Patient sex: M
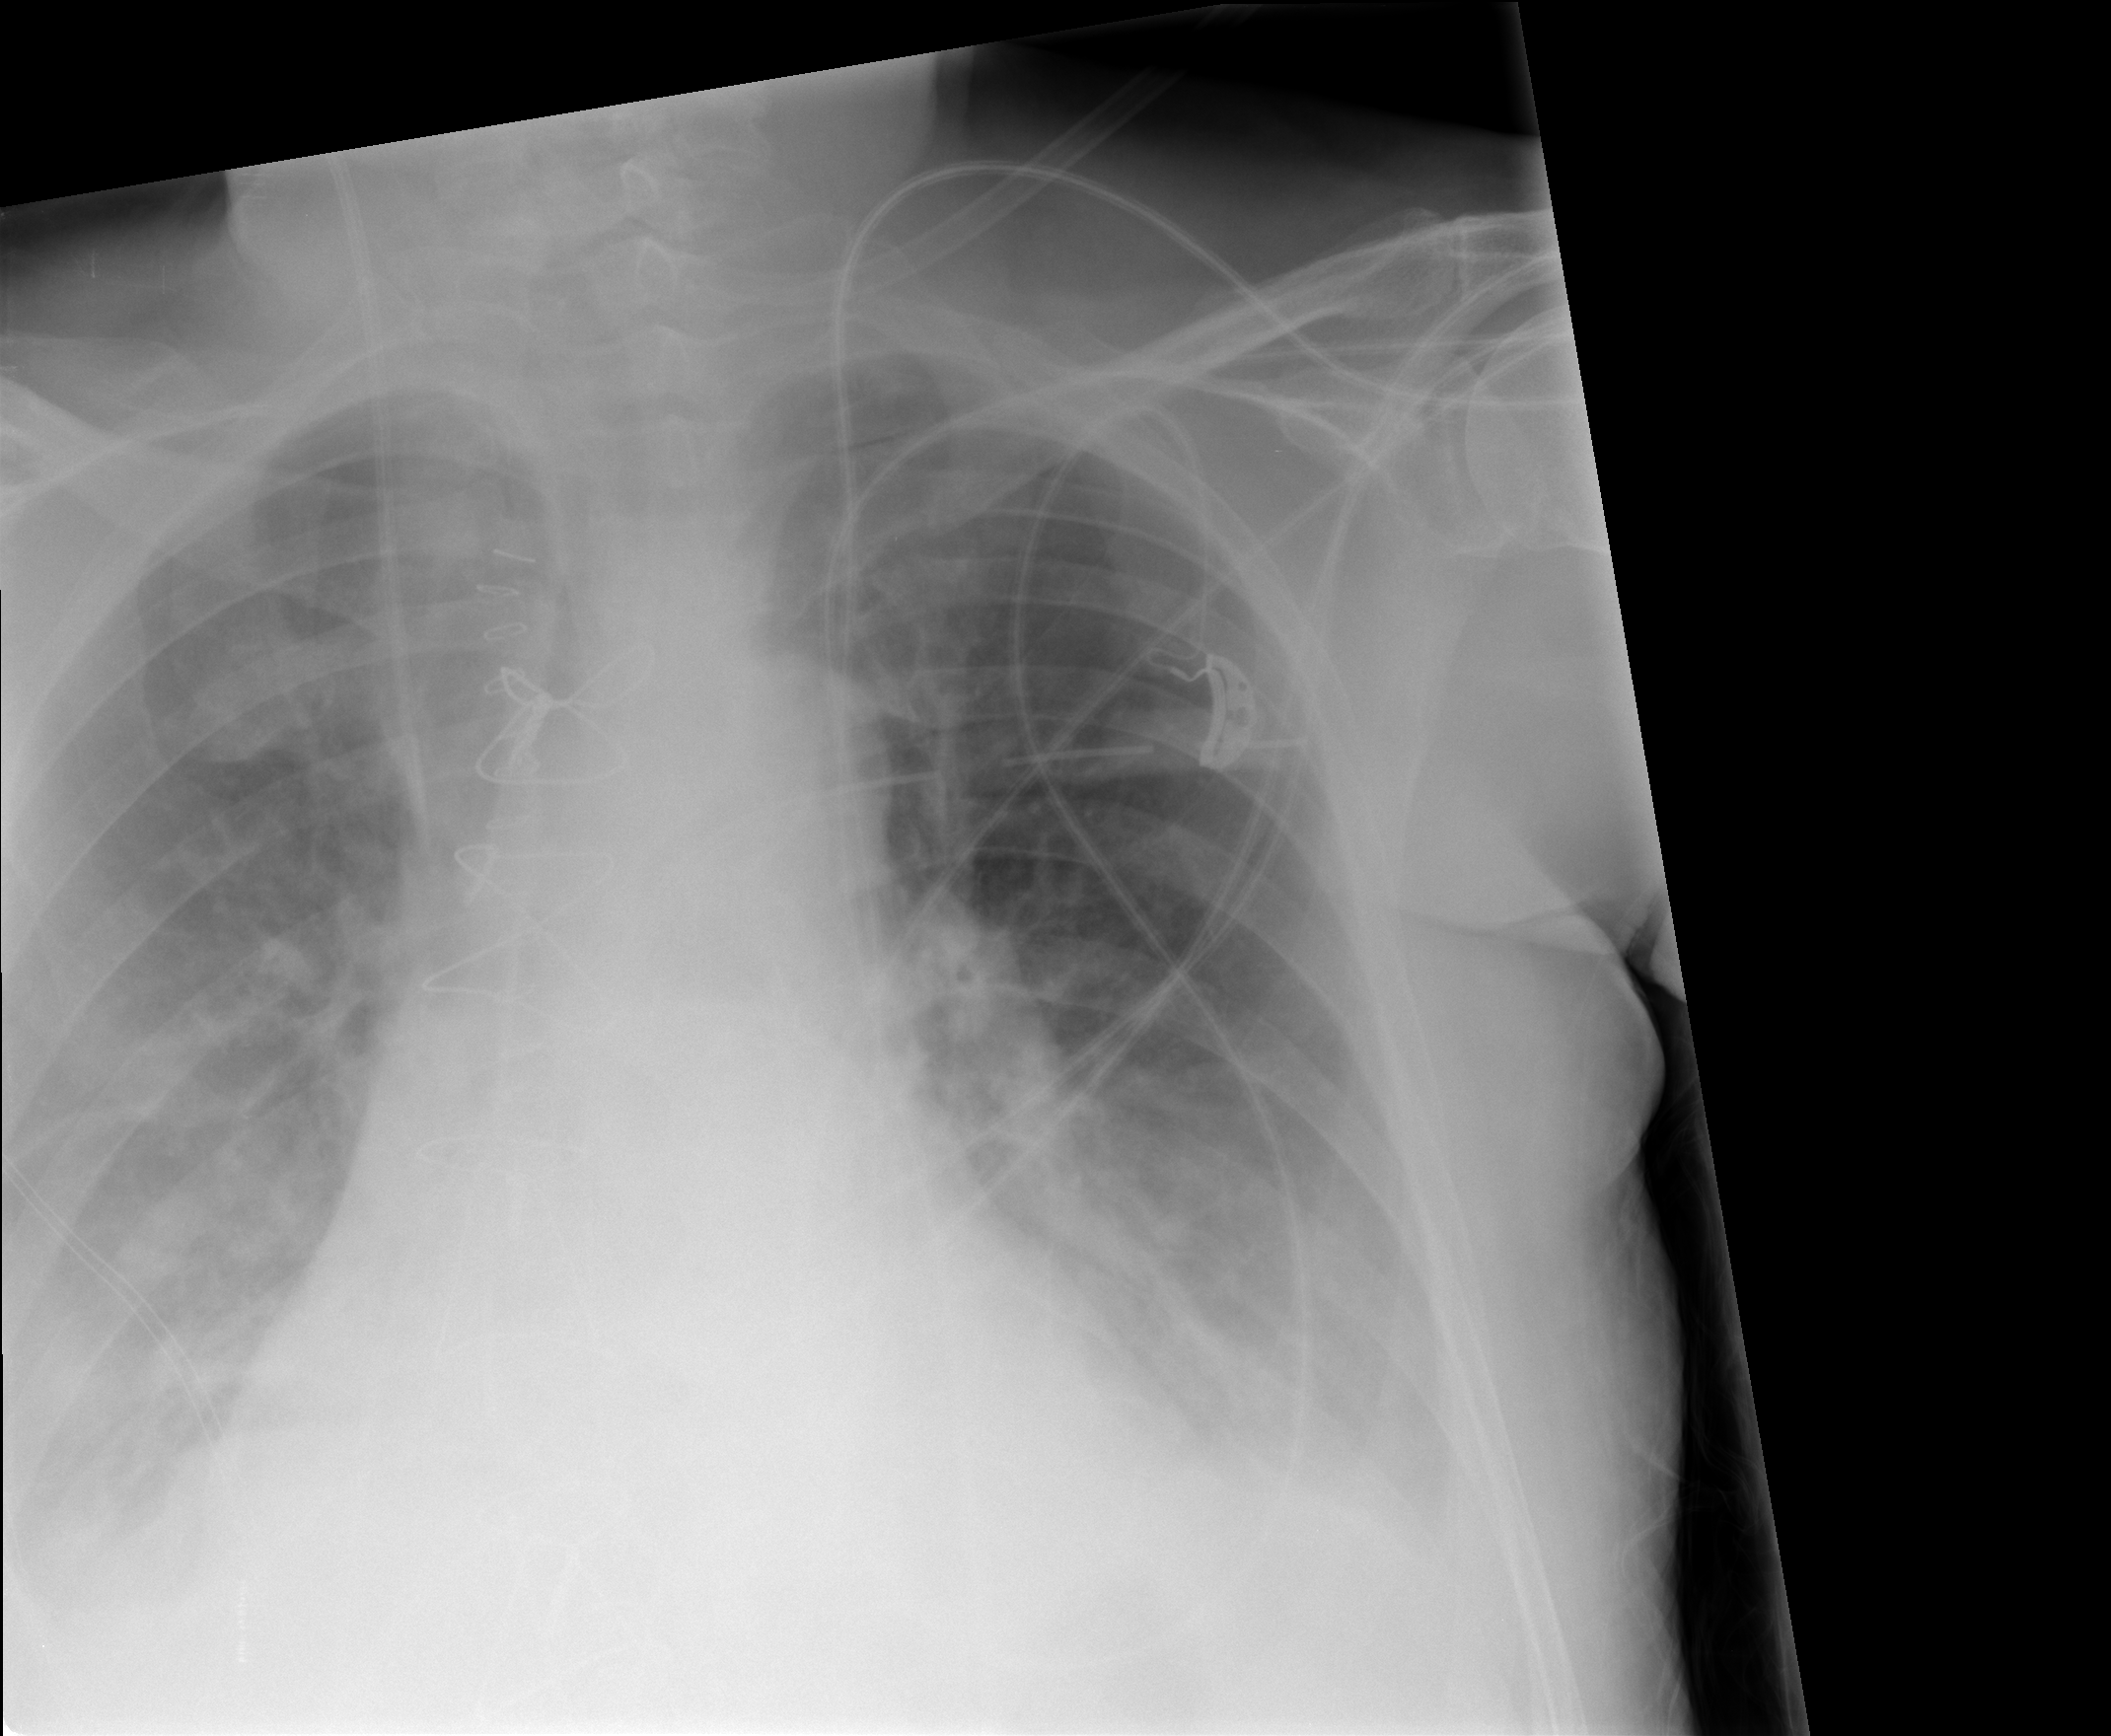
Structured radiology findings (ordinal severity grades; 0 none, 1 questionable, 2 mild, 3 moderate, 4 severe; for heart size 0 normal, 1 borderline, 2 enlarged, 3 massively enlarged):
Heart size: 2
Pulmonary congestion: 2
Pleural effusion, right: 2
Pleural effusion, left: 2
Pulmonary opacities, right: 1
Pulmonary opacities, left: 1
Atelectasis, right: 2
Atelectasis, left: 2